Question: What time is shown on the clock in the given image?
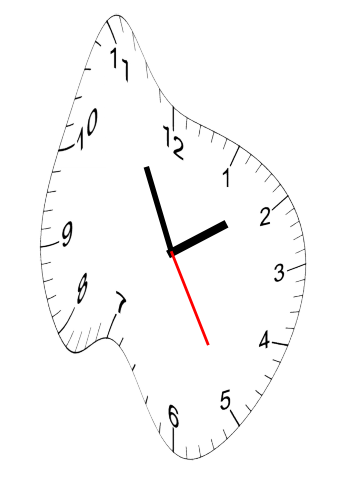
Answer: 01:55:25